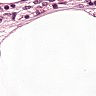
Metastatic tissue present: no